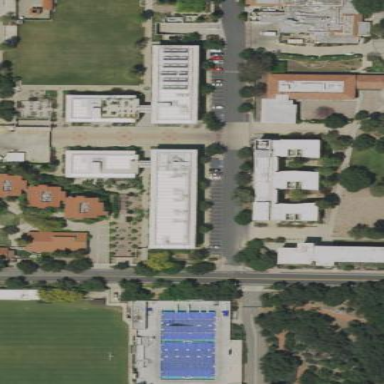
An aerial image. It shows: Dormitory building.